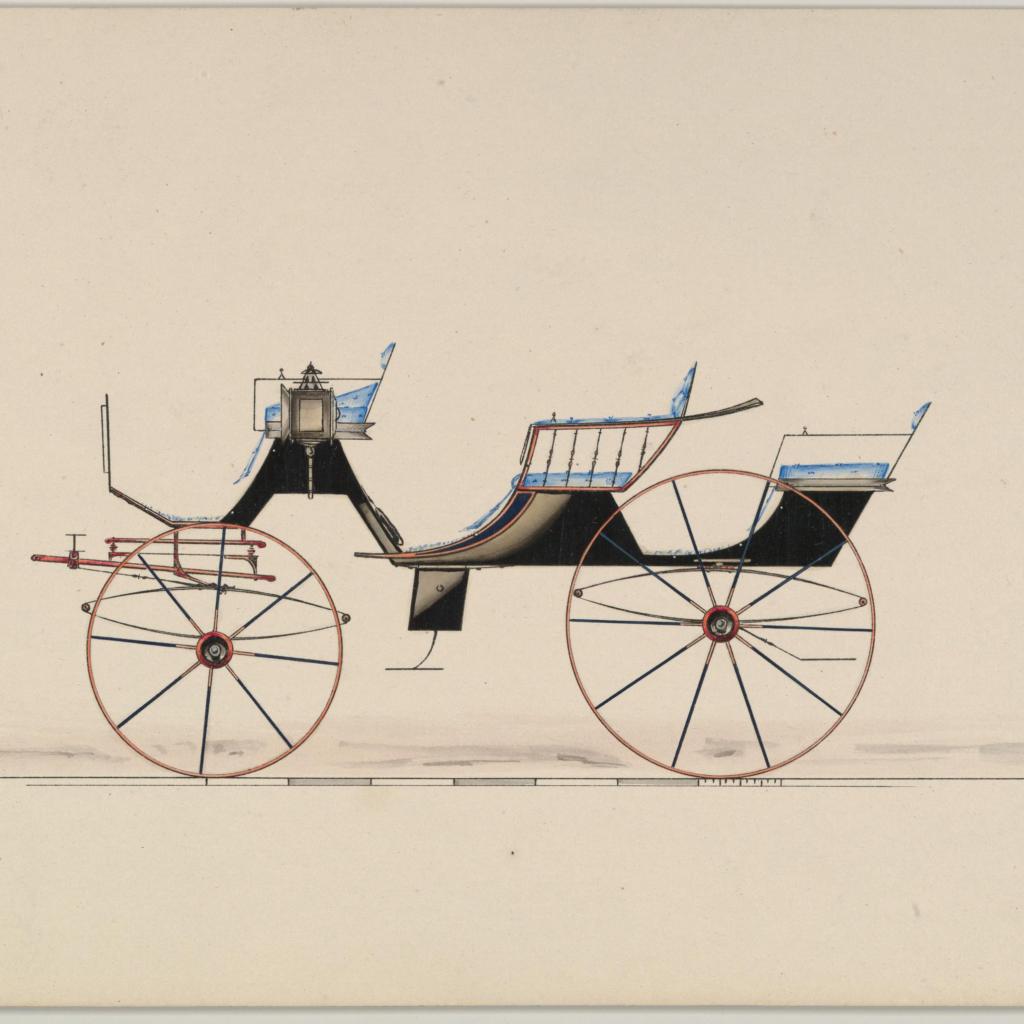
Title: Excursion Wagon (no number)
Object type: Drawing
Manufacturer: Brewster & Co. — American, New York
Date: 1850–70
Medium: Pen and black ink, watercolor and gouache with gum arabic
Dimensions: Sheet: 6 1/8 x 9 1/4 in. (15.6 x 23.5 cm)
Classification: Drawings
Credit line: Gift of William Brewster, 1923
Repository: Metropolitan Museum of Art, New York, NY